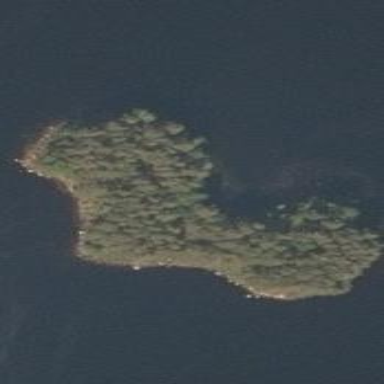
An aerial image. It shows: Islet surrounded by woodland.